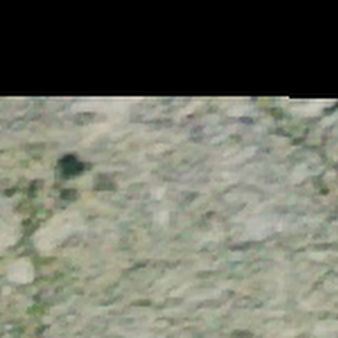
Label: other